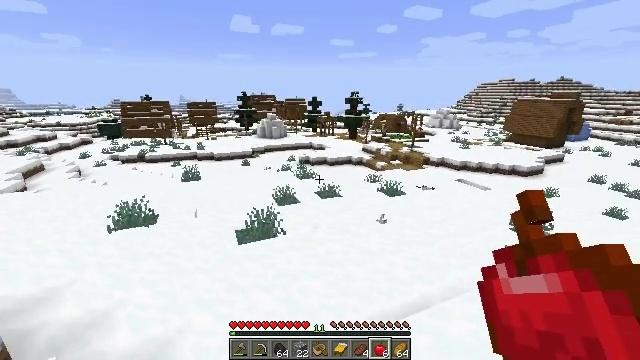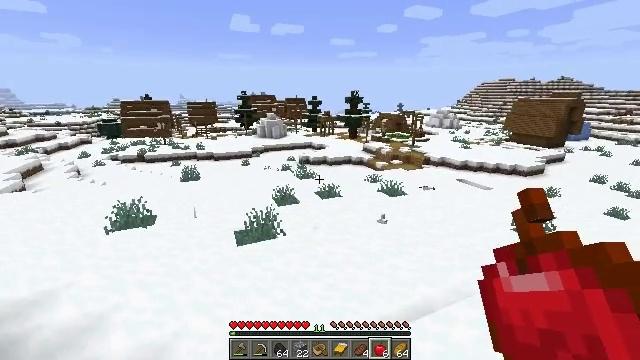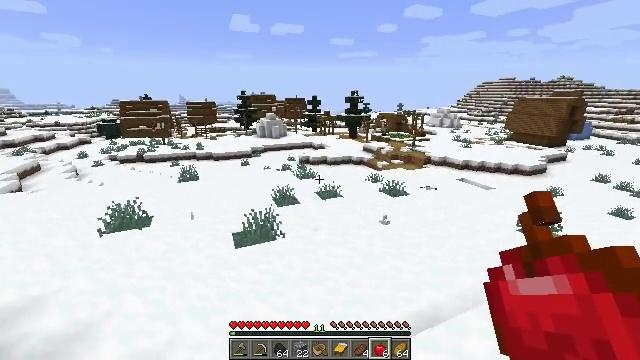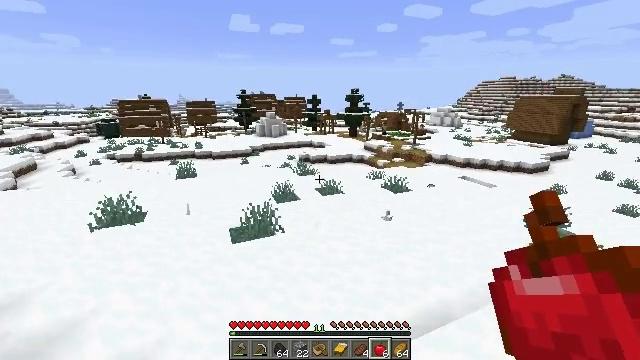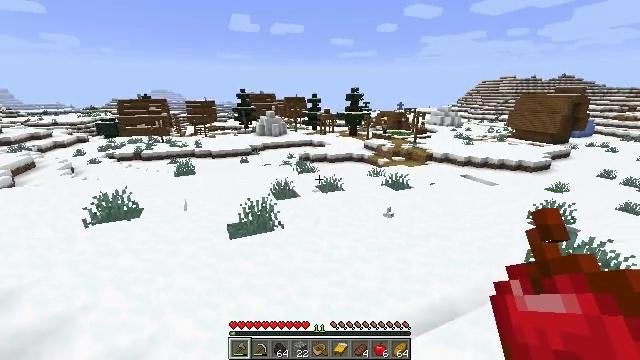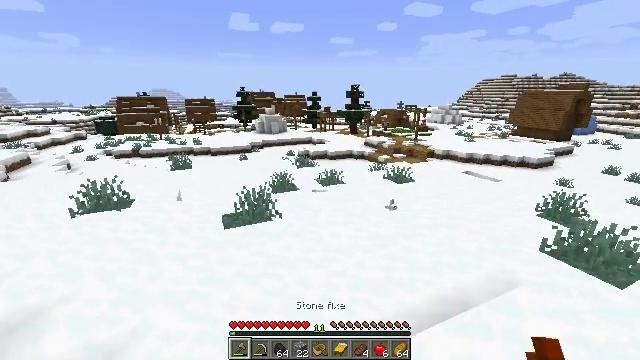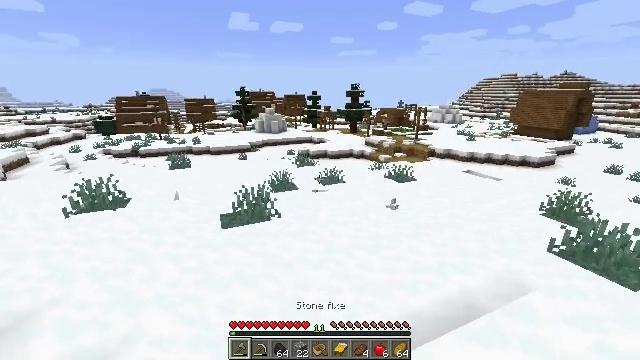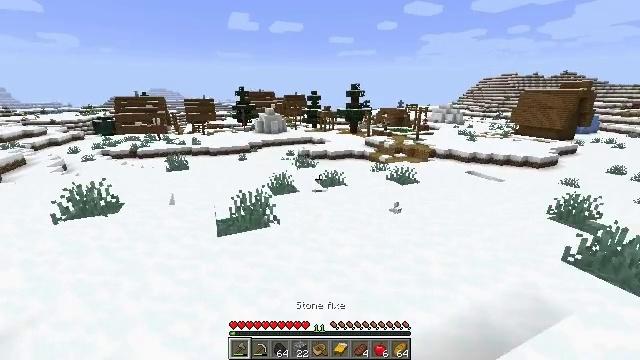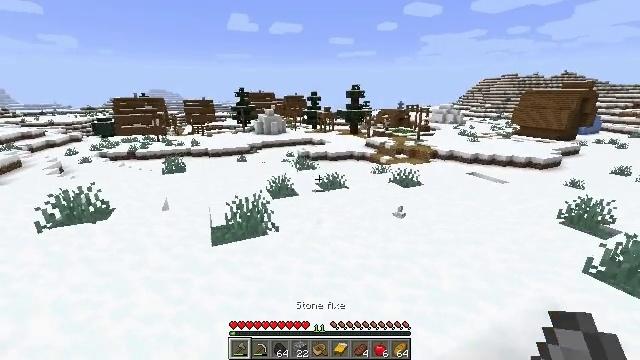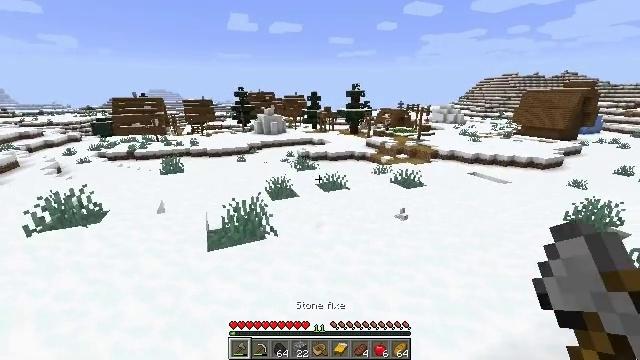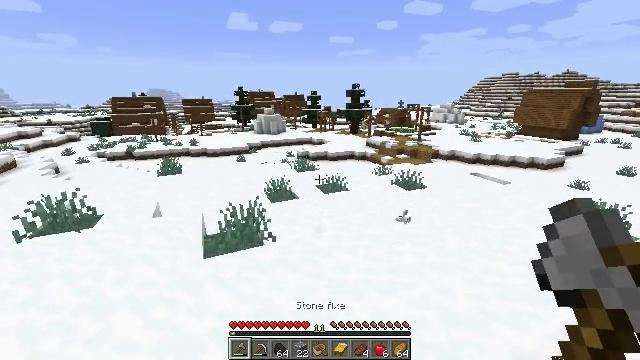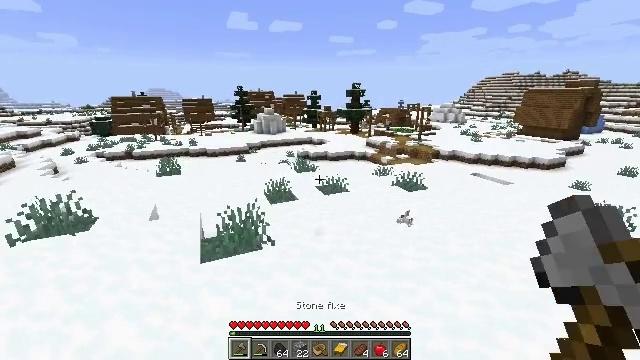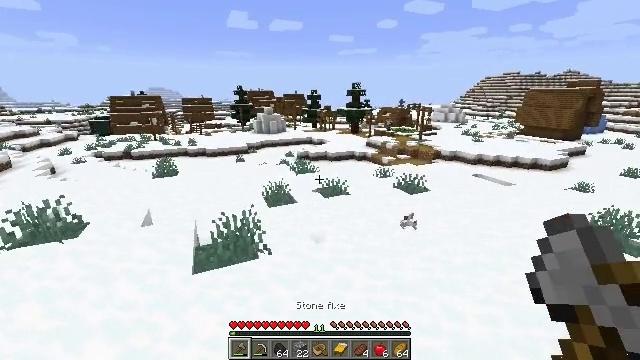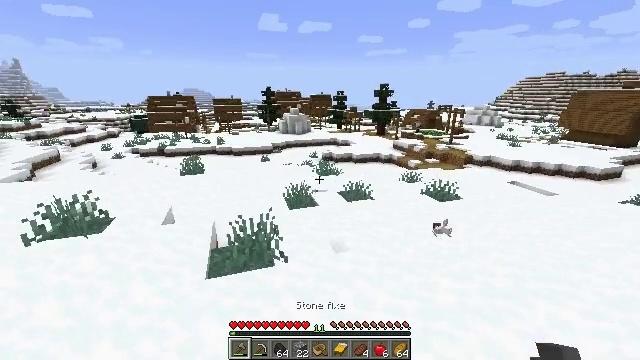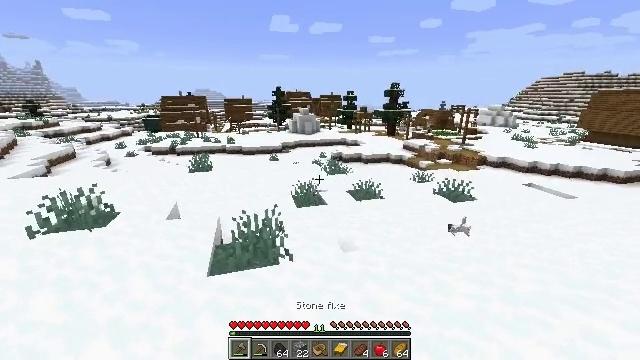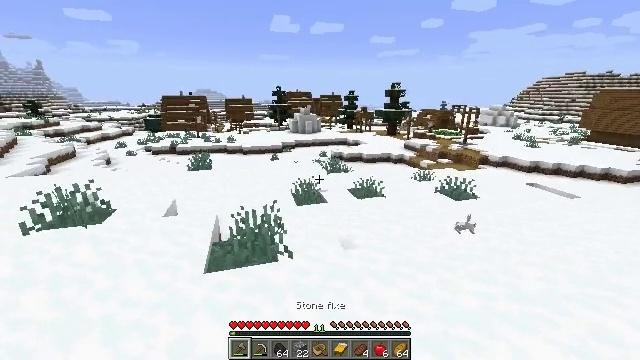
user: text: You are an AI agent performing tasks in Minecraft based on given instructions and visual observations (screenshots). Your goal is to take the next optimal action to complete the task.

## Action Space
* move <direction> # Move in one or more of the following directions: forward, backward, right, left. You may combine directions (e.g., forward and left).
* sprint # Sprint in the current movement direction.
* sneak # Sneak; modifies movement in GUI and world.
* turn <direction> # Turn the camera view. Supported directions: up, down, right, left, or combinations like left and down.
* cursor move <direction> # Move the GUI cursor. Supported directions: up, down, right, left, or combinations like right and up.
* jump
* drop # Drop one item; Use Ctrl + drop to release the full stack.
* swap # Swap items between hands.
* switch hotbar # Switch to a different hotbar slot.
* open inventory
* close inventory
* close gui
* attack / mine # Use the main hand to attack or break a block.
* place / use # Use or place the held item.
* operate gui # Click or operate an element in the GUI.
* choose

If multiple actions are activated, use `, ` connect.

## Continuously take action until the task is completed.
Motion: motion action
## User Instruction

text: Mine the stripped spruce log.
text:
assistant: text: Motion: move forward
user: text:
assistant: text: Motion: move forward
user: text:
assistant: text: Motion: move forward
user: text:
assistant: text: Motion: move forward, switch to hotbar 1
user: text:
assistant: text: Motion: move forward, switch to hotbar 1
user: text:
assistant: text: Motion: move forward, switch to hotbar 1
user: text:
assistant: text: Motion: move forward, switch to hotbar 1
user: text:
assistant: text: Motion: move forward, switch to hotbar 1
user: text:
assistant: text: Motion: move forward
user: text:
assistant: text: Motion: move forward
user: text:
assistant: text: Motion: move forward
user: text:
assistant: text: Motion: move forward
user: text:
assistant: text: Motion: move forward, turn left
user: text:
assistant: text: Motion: move forward, turn left
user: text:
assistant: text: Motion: move forward
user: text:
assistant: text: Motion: move forward
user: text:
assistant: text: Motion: move forward
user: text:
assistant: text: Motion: move forward
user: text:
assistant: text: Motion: move forward, turn left
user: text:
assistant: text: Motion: move forward, sprint, turn left
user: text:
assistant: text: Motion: move forward, sprint
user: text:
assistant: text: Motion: move forward, sprint, turn left
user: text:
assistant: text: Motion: move forward, sprint, turn left
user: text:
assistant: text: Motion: move forward, sprint
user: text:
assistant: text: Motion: move forward, sprint
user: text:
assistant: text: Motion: move forward, sprint
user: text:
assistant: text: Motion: move forward, sprint
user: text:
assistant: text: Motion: move forward, sprint
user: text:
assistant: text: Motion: move forward, sprint
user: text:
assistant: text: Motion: move forward, sprint